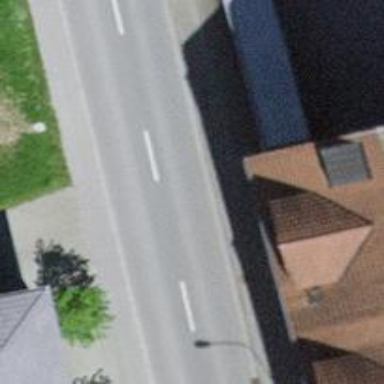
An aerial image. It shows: Tertiary road with asphalt surface.